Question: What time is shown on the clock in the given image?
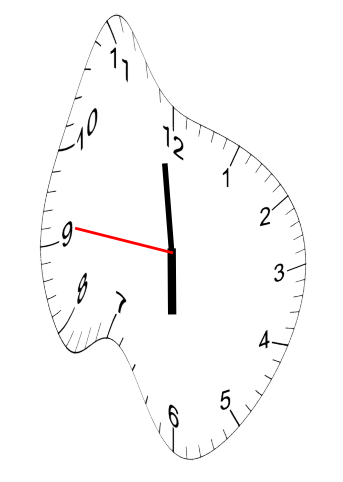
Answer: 05:58:46